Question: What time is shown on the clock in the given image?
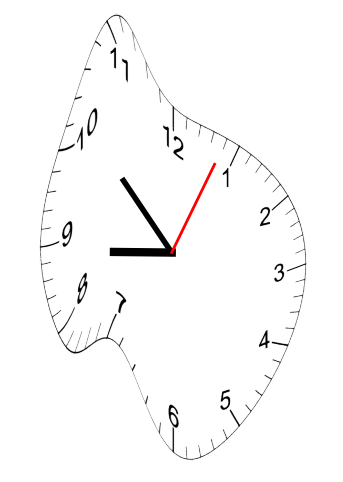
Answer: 08:52:04